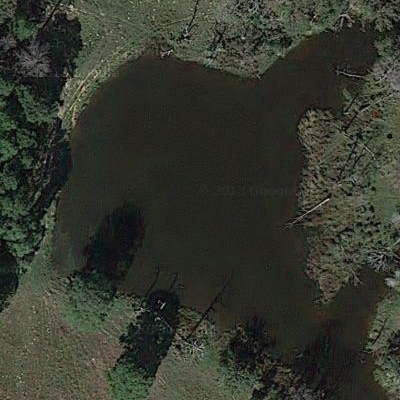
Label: dRiverLake